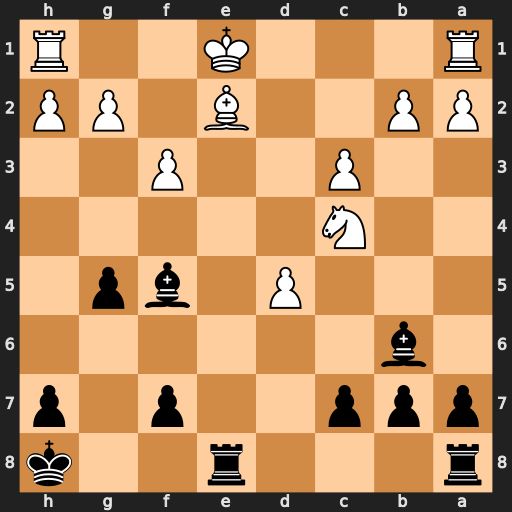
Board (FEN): r3r2k/ppp2p1p/1b6/3P1bp1/2N5/2P2P2/PP2B1PP/R3K2R
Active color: b
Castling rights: KQ
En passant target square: -
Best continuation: Bd3 Kd2 Bxe2